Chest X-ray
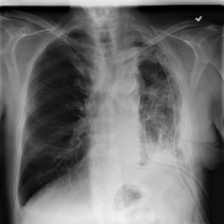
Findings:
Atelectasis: negative
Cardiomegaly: negative
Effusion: positive
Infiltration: negative
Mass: negative
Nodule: negative
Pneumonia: negative
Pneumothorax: negative
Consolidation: negative
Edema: negative
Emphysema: negative
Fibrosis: negative
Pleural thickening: negative
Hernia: negative